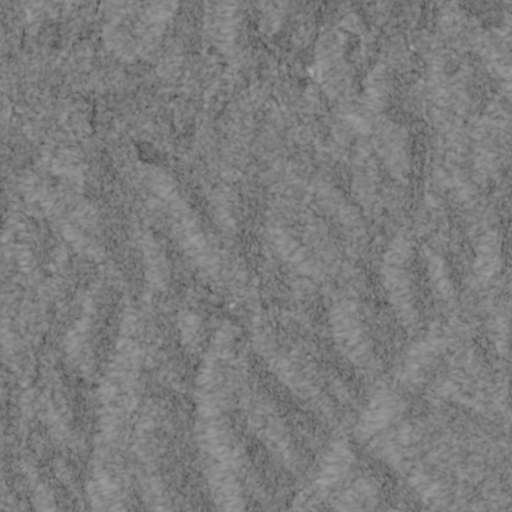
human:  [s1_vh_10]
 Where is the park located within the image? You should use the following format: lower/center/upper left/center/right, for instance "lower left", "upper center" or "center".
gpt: The park is located in the upper right of the image.
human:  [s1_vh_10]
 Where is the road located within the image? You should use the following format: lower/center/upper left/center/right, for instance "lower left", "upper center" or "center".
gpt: There is no road in the image.

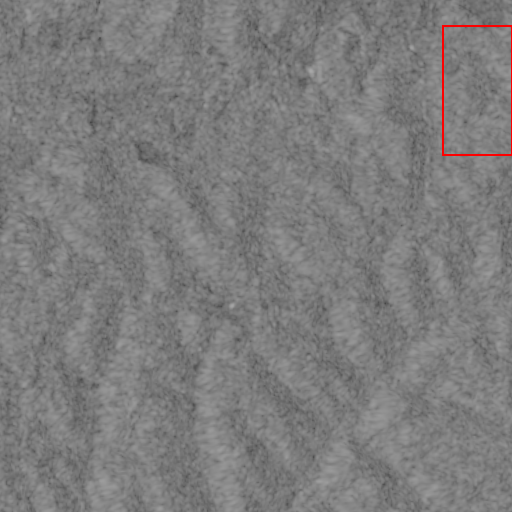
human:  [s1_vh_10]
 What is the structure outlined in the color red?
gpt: The structure outlined in red is a park.
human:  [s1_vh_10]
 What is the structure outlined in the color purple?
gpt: There is no purple outline.